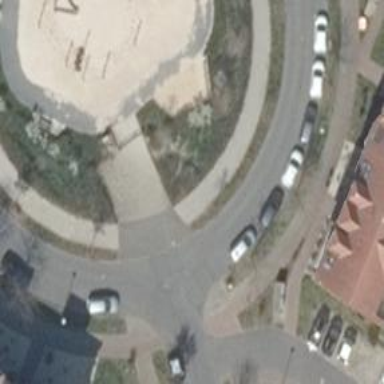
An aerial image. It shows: Sidewalk.